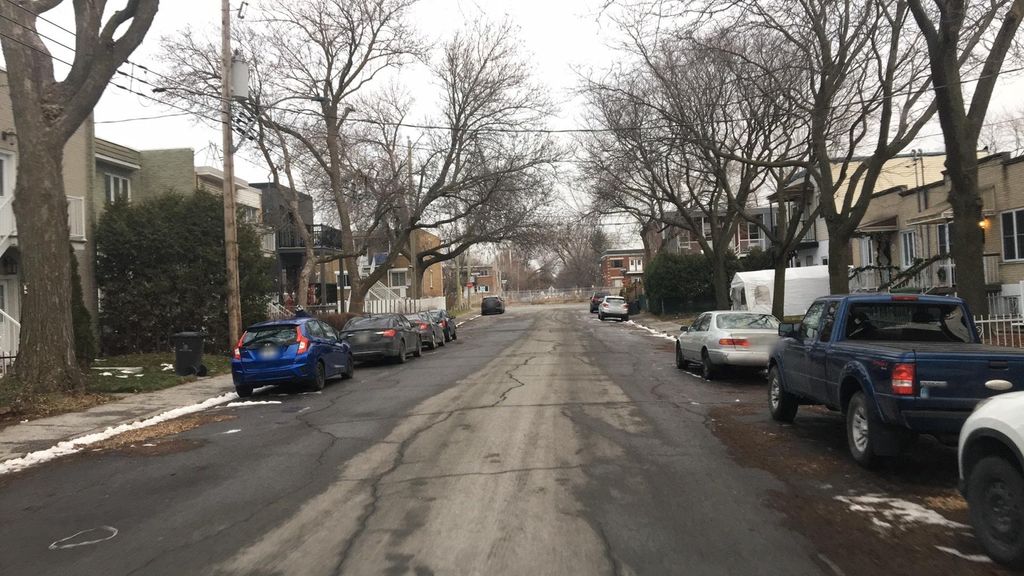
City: montreal